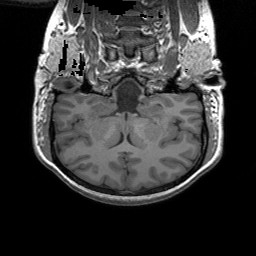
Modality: T1w
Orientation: sagittal